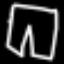
Label: pants